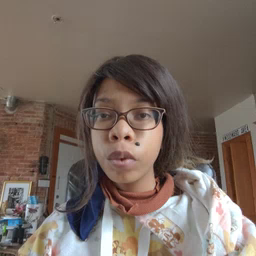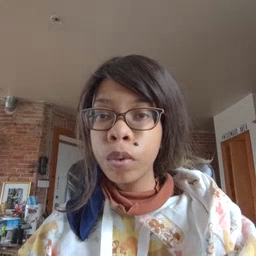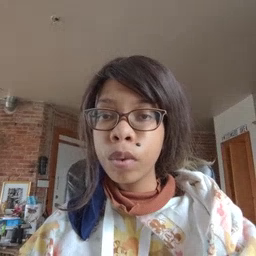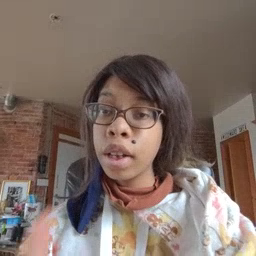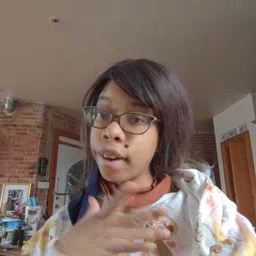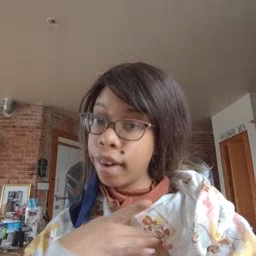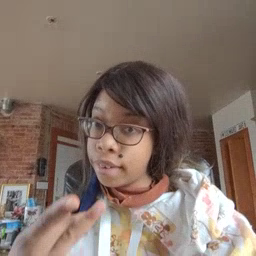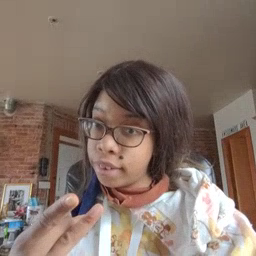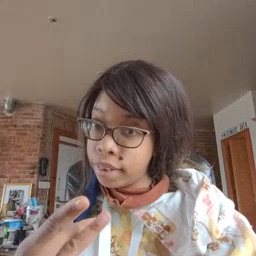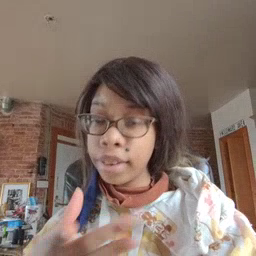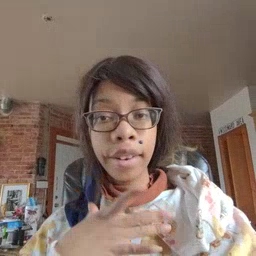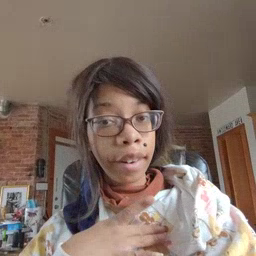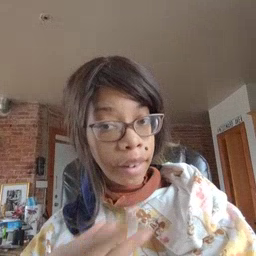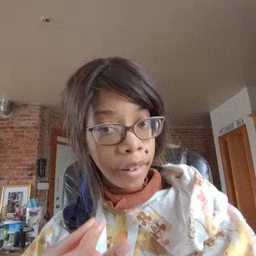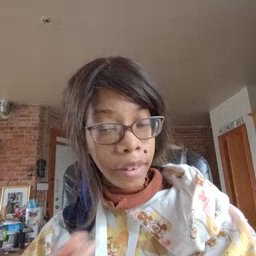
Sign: like